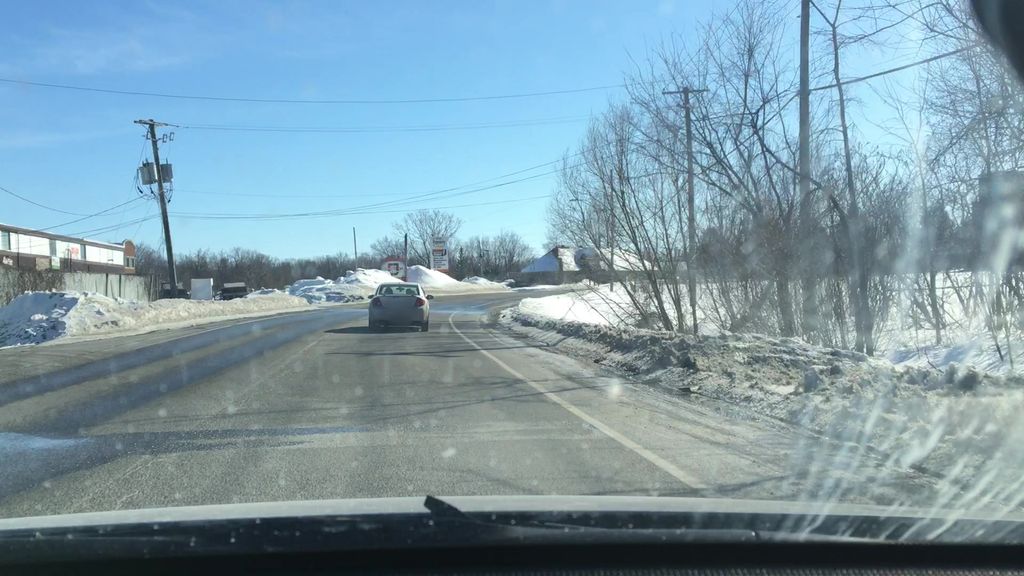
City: ottawa-gatineau